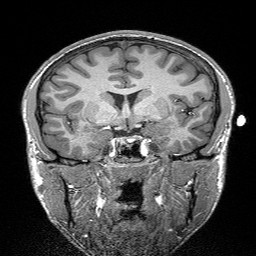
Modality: T1w
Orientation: sagittal
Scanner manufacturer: siemens
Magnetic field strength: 3 T
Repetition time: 2.3 s